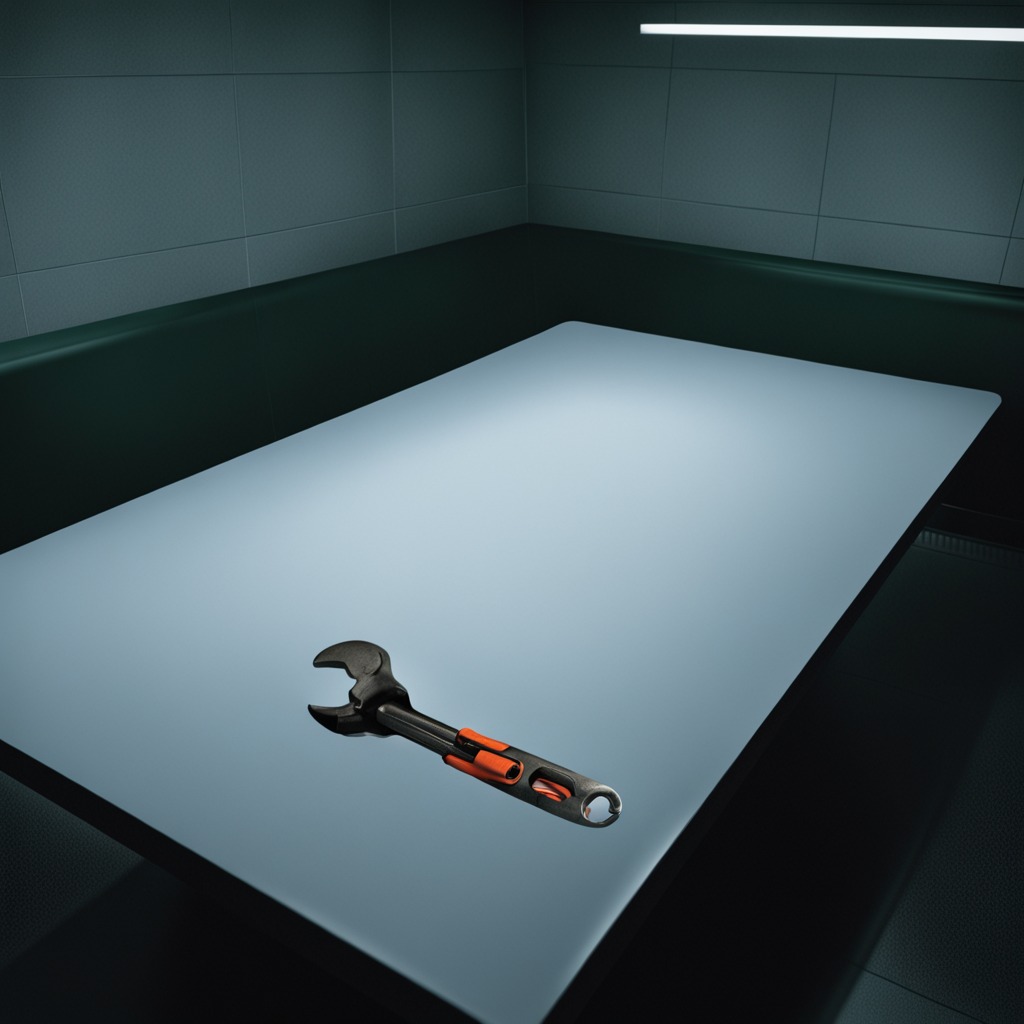
A wrench lies on the clean empty table in a railway signal maintenance room lit by harsh overhead fluorescents.